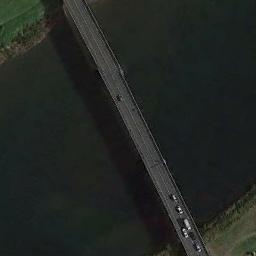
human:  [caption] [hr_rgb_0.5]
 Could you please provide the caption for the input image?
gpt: There is a bridge with some cars over the river .

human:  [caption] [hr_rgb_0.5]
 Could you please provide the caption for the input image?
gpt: The two bridges intersect on the river bank .

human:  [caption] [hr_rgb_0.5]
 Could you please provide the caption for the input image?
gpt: A bridge connects the green fields on both sides of the deep blue river  There are many cars on the bridge .

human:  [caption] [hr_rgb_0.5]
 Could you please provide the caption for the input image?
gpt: A bridge built on a dark green river and the lawn on one side of the river .

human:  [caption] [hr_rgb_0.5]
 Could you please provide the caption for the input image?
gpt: There are many cars on the bridge .